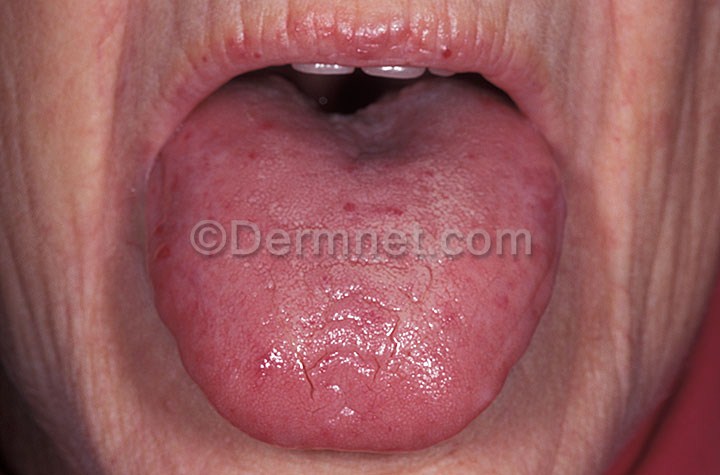
Disease: Lupus and other Connective Tissue diseases